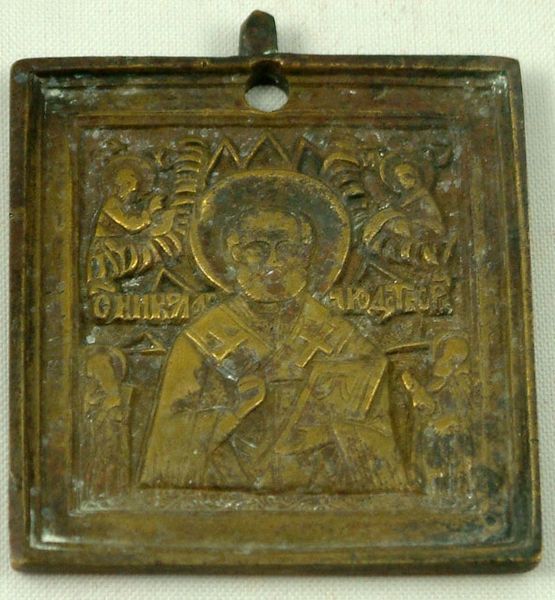
Titel: Icon of Saint Nicholas with Four Saints (Triptych), Icon of Saint Nicholas with Four Saints (Triptych)
Standort: Amherst (Massachusetts, USA)
Institution: Mead Art Museum, Amherst College
Schlagwörter: bishop, church, hands, men, people, pope, religious, gold, hallo, nose, portrait, three, brown, hand, greek, man, eyes, male, metal, frame, beard, bearded man, eagle, saint, cross, writing, sculpture, jesus, square, religion, lines, god, book, christ, crucifix, figure, lithograph, medal, druck, bronze, christian, relief, christianity, saints, lion, buddha, latin, russian, text, bold, words, orthodox, halo, kirche, icon, holy, jewelry, catholic, crosses, byzantine, pendant, metall, heiligenschein, mönch, symbols, pfarrer, priester, ox, apostles, evangelist, hole, word, religous, gospel, kyrillisch, heiliger, hrist, cros, anhängerf, votif, deity, plaquette, artefact, kupfer, ora et labora, st joseph